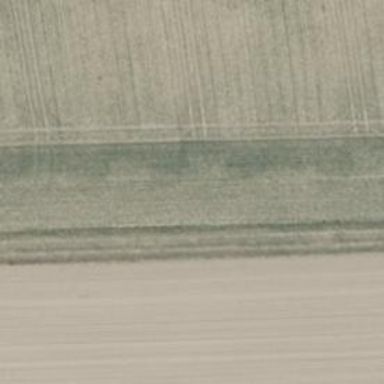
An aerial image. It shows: Track with ground surface of grade 5.